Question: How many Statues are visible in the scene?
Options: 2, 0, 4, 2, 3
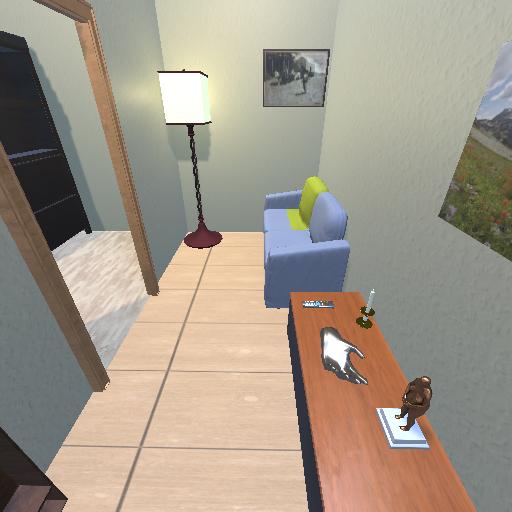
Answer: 2